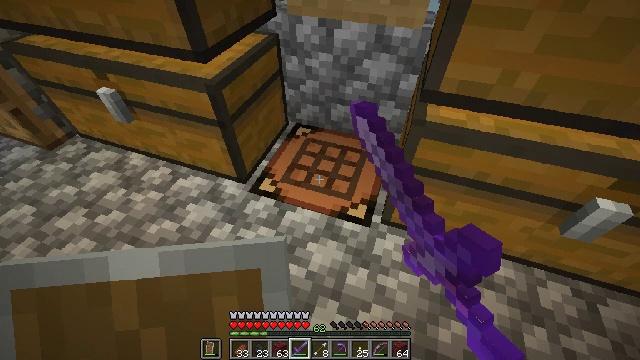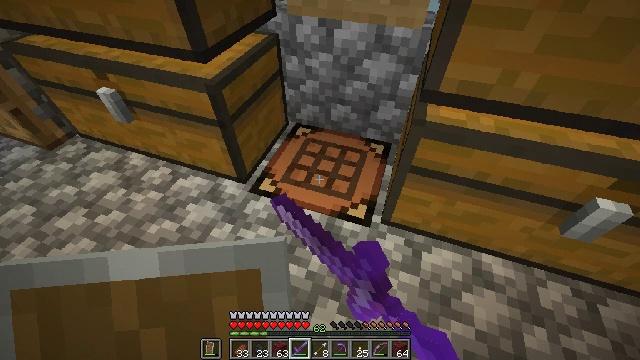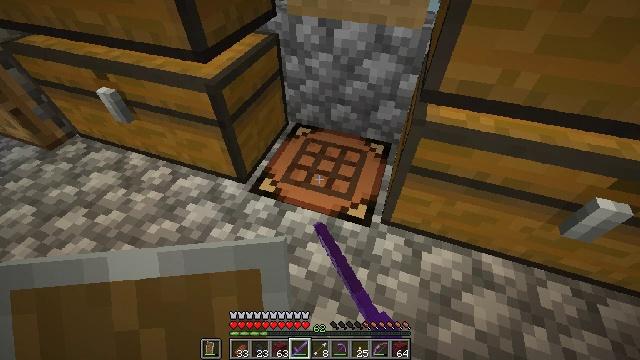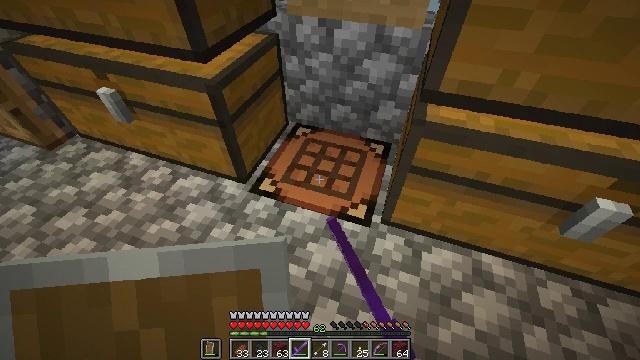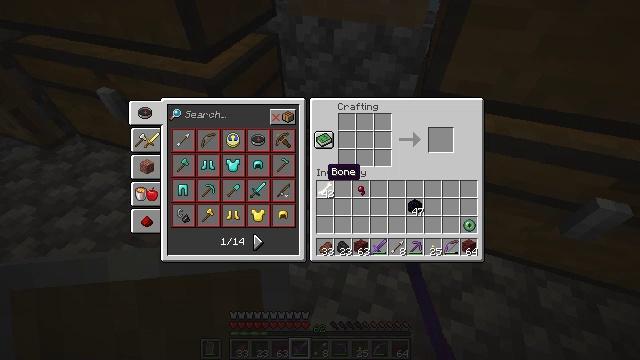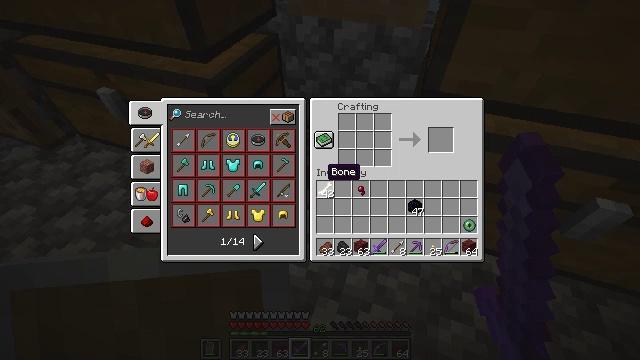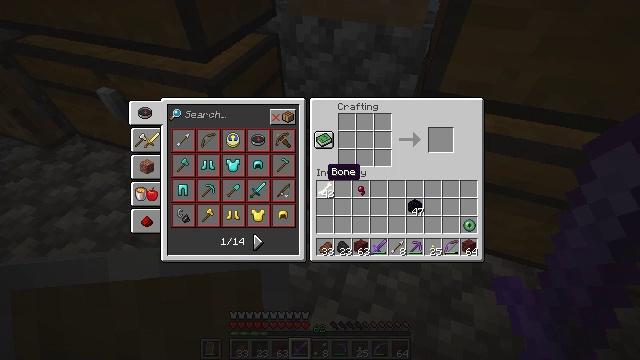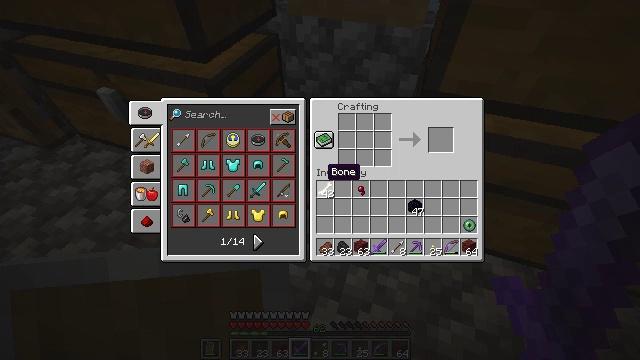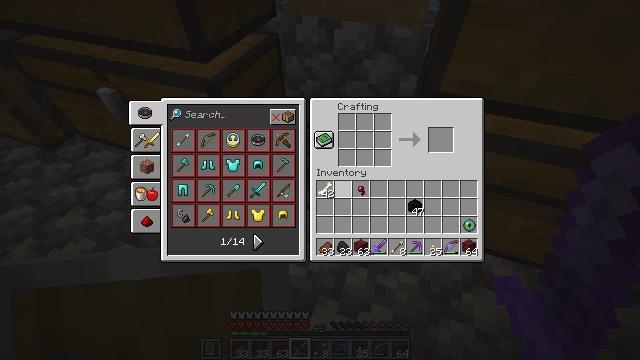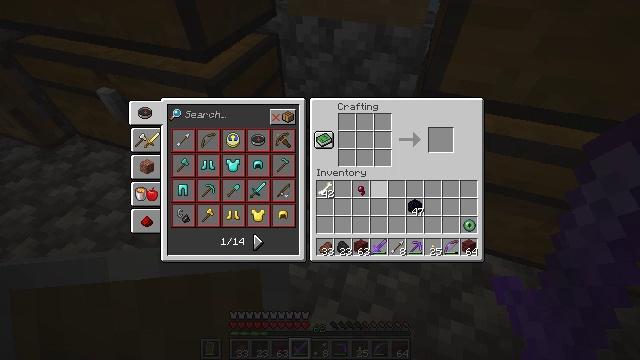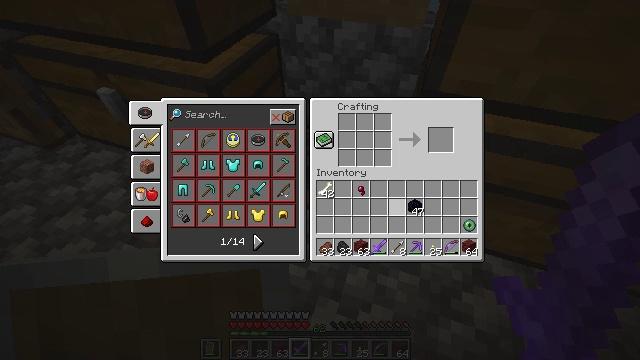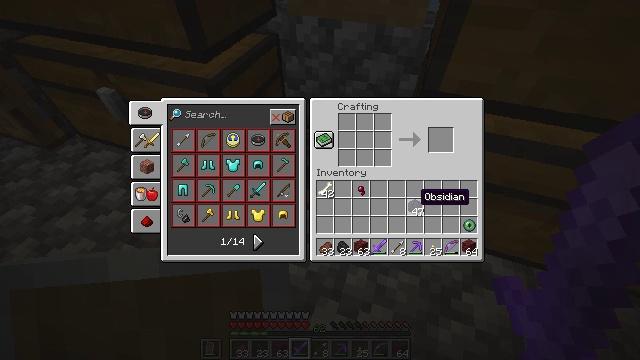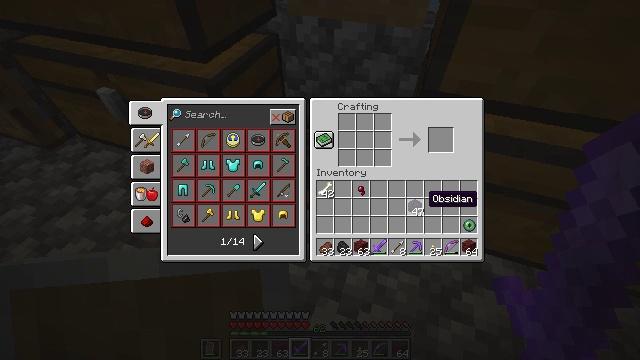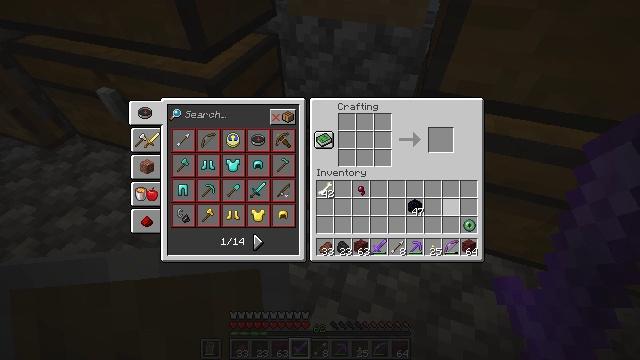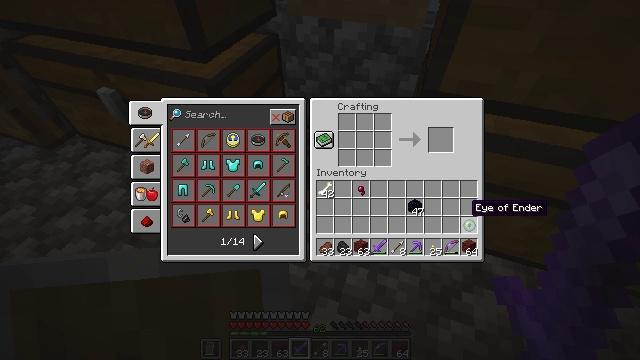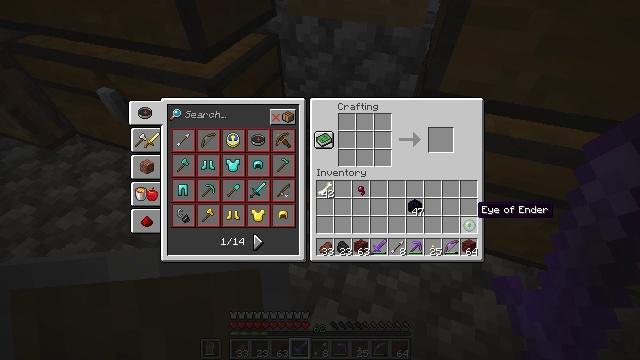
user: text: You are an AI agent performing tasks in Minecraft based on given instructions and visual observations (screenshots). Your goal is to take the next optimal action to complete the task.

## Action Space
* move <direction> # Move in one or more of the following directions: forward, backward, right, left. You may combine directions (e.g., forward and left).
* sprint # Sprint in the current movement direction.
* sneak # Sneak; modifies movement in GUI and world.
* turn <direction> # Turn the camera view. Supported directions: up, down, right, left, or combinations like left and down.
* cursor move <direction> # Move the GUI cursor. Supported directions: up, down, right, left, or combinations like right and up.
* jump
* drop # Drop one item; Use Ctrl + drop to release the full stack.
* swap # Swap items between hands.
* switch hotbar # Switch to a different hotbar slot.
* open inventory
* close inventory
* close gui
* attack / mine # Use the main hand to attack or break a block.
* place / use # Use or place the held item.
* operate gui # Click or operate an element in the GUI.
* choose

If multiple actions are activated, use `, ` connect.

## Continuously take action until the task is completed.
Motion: motion action
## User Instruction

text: Craft a ender chest.
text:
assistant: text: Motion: use / place
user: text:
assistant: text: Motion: no_op
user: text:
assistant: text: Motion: no_op
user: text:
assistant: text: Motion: no_op
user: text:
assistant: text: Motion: no_op
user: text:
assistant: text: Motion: no_op
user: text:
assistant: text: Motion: no_op
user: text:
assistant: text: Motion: turn right
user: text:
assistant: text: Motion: turn right and down
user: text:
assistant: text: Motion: turn right
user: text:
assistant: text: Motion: turn right
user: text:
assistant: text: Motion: turn right
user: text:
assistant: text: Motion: turn right
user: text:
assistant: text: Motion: turn right
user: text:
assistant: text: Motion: no_op
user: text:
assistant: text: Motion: no_op
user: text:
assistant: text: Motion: no_op
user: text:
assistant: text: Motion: no_op
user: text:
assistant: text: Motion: no_op
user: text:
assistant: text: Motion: no_op
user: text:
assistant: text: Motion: sneak
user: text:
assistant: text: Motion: sneak
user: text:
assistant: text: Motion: sneak, use / place
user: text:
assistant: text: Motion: sneak, use / place
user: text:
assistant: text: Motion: sneak, use / place
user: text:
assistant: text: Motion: sneak, turn left and up
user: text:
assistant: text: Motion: sneak, turn left and up
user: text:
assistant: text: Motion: sneak, turn left and up
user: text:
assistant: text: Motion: turn left and up
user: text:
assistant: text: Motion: no_op